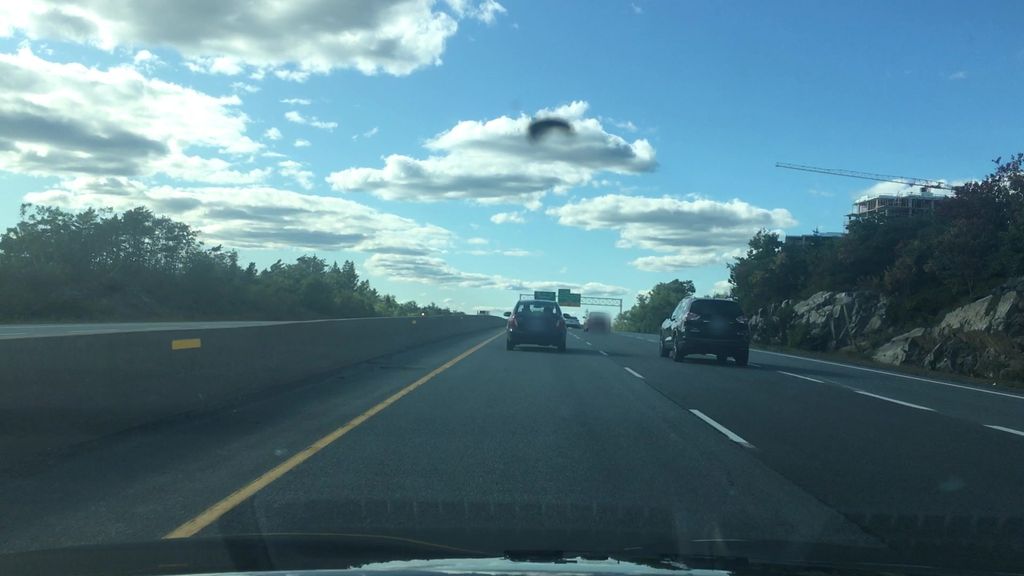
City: halifax